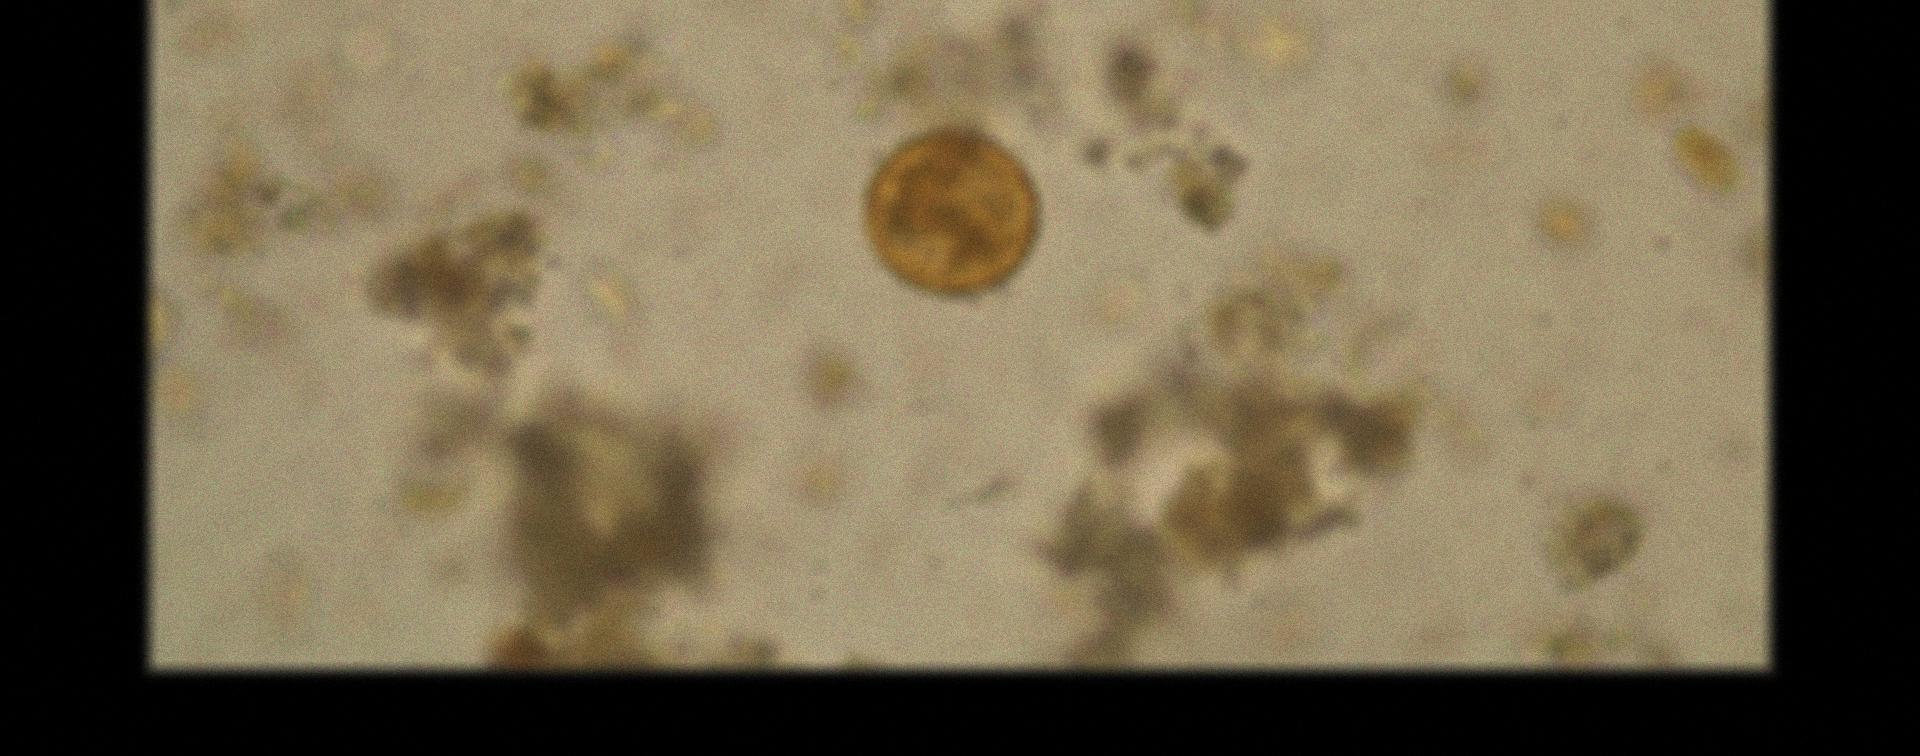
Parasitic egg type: Ascaris lumbricoides